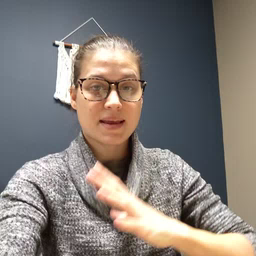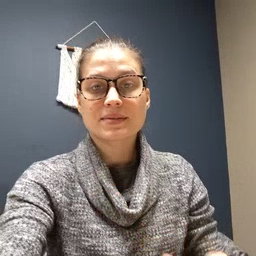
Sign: man